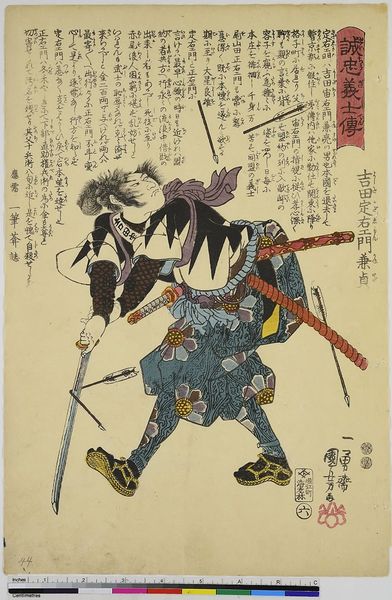
Titel: Yoshida Sadaemon Kanesada, Blatt 6 aus der Serie: Geschichte der loyalen Gefolgsmänner
Künstler: Utagawa Kuniyoshi
Standort: Hamburg
Institution: Museum für Kunst und Gewerbe Hamburg
Schlagwörter: portrait, person, holzschnitt, japan, bogen, schriftzeichen, druckgraphik, druckgrafik, schwert, soldat, chinesisch, china, krieger, ereignis, zeit, pfeil, farbholzschnitt, lotus, situation, ereignisbild, samurai, edo, historische, reproduktionen, druckerzeugnisse, katana, porträt, persönlichkeit, soldatenleben, ukiyo